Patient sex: M
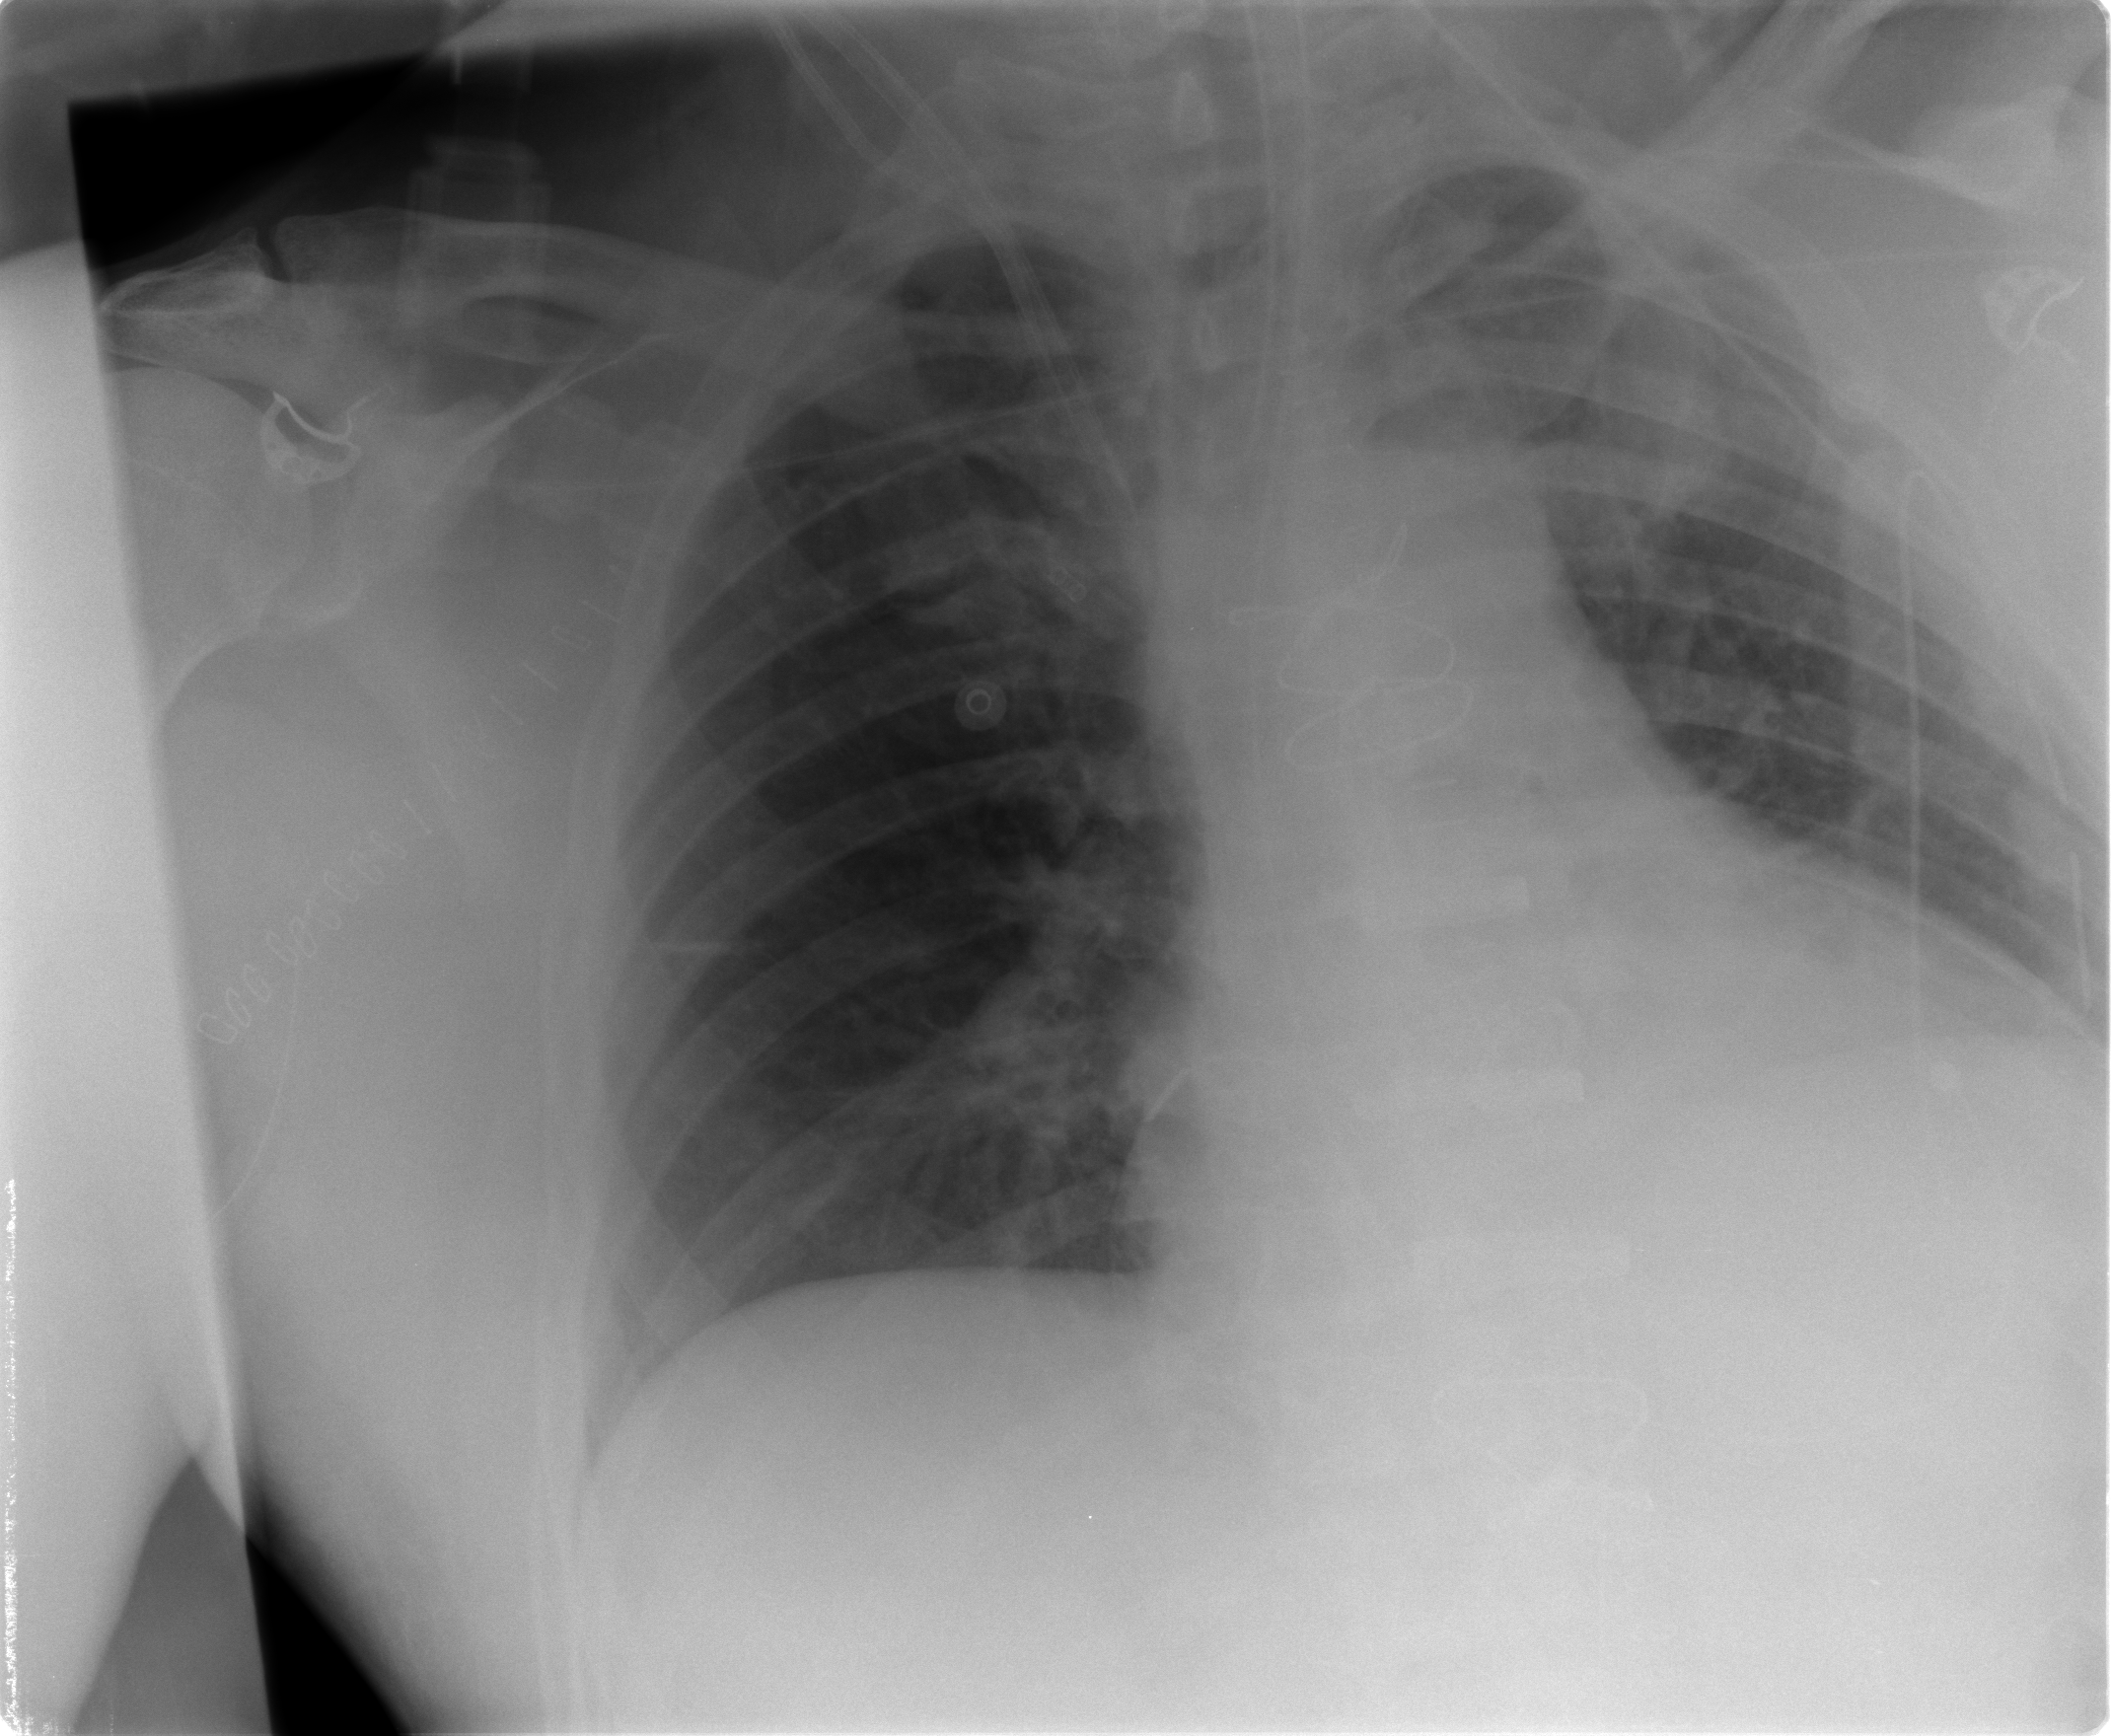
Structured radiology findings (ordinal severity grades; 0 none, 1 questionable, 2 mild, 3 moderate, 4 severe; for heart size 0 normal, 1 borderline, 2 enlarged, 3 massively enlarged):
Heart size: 2
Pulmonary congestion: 2
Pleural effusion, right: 0
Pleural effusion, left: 0
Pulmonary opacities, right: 0
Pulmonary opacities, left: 2
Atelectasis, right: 2
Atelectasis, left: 2